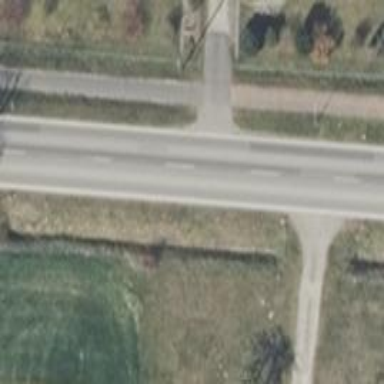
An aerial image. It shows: Secondary road with asphalt surface.